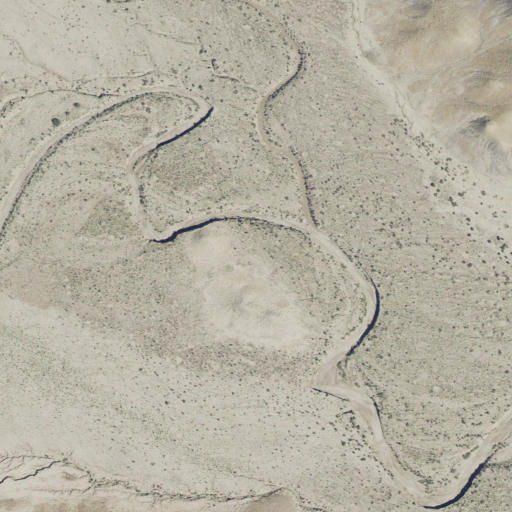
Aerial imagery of valley in Utah named Strychnine Wash containing shrub and barren land